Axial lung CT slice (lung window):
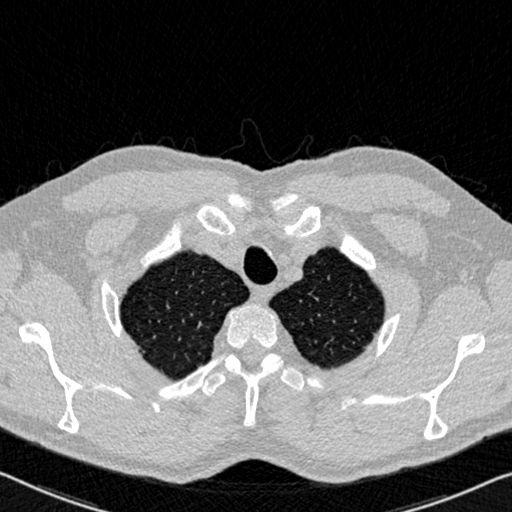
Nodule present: no